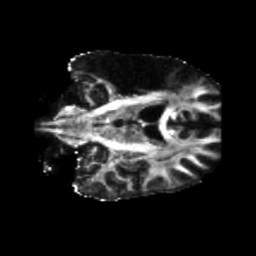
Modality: FA
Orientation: coronal
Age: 56
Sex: male
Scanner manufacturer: siemens
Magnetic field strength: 3 T
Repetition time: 5.47 s
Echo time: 0.0854 s